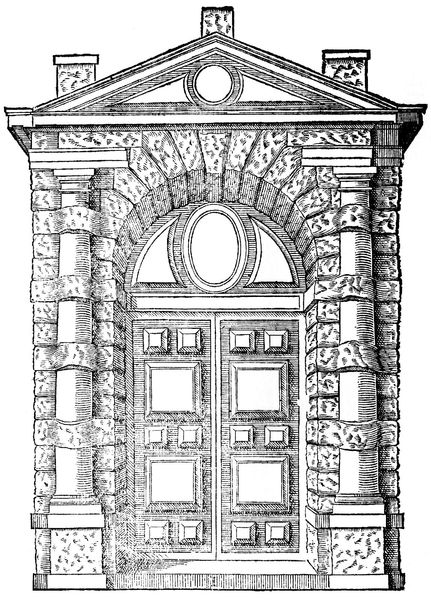
Titel: Architettura et Prospettiva
Künstler: Sebastiano Serlio
Schlagwörter: säule, säulen, tür, zeichnung, architektur, sockel, stein, klassizismus, kamin, oval, bogen, mauer, tor, eingang, schwarzweiß, entwurf, portal, basis, gehämmert, türblatt, hammerschlag